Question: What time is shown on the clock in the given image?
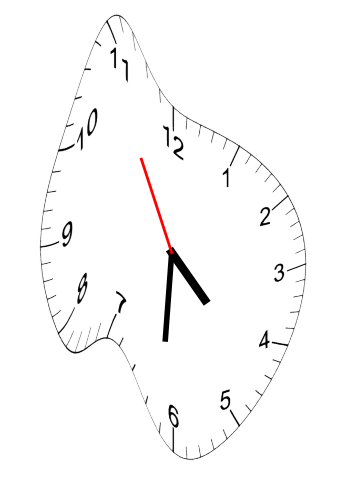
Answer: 04:30:55